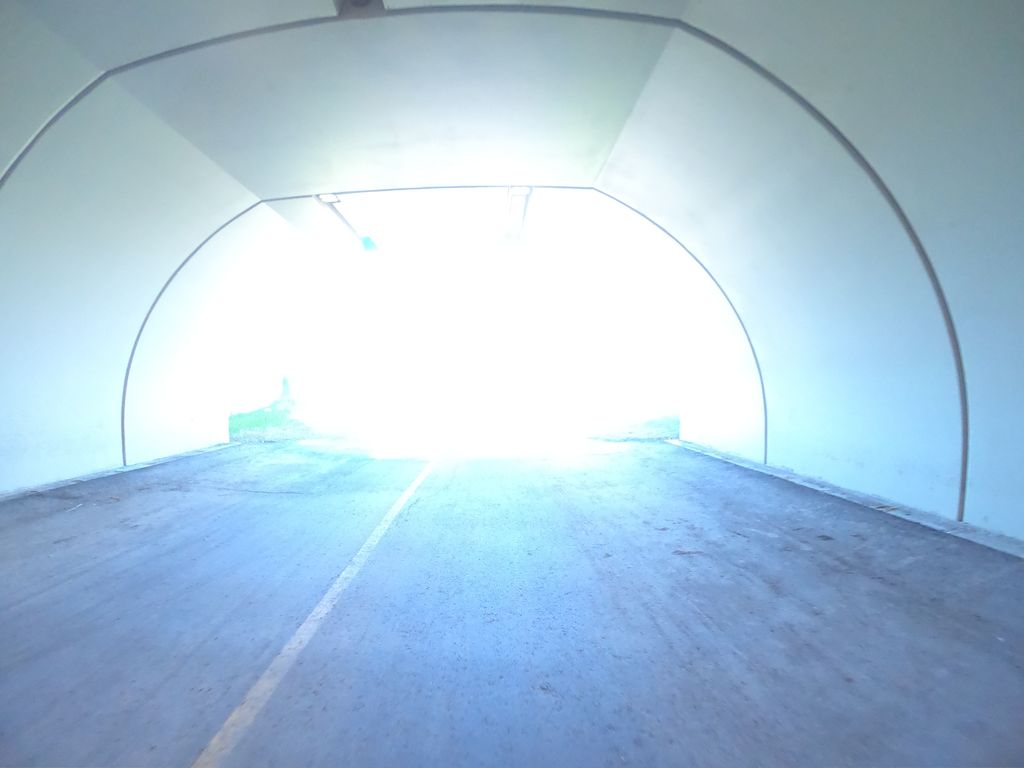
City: calgary